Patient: sex M, age 44
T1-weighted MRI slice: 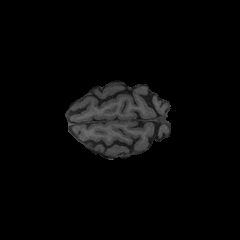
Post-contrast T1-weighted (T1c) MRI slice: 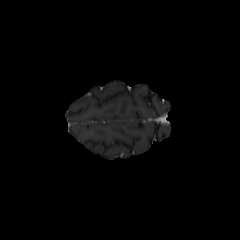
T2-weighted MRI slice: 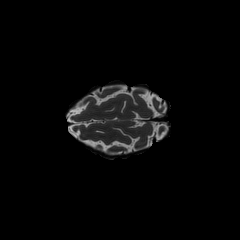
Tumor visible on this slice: no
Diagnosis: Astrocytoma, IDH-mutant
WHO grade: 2